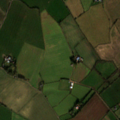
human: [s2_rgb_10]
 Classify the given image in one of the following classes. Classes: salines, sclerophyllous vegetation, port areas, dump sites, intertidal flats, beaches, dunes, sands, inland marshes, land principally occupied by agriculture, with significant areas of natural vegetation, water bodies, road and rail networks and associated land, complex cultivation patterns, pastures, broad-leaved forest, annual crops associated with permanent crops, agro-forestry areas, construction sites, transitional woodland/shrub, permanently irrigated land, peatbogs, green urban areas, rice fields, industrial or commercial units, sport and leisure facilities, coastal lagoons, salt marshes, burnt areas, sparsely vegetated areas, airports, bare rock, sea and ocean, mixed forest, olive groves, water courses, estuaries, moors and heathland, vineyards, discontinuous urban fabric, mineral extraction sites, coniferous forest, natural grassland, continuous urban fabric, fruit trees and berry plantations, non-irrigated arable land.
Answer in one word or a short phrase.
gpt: non-irrigated arable land, pastures